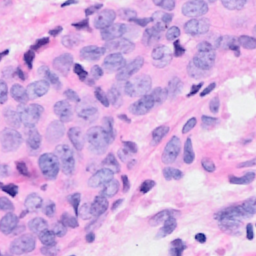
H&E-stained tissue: Breast